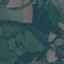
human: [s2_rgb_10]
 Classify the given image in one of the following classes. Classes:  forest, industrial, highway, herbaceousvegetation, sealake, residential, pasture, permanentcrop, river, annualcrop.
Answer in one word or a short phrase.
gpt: Pasture